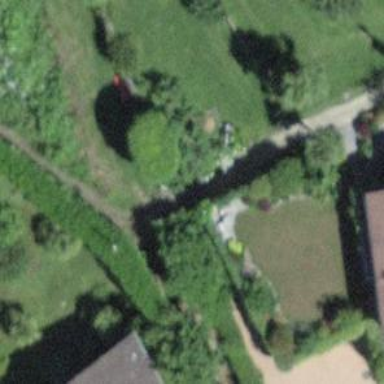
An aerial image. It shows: Unpaved footway.